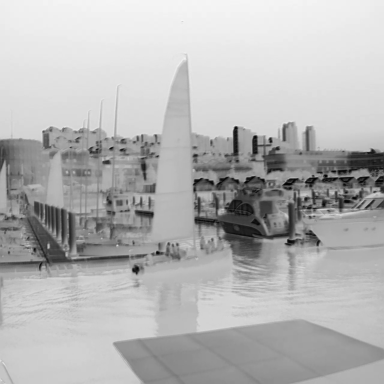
There are four objects shown in the infrared image, including two sailboats, and two canoes.